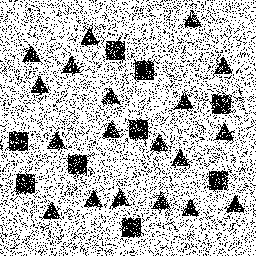
Squares: 9
Triangles: 19
Stars: 0
Total shapes: 28